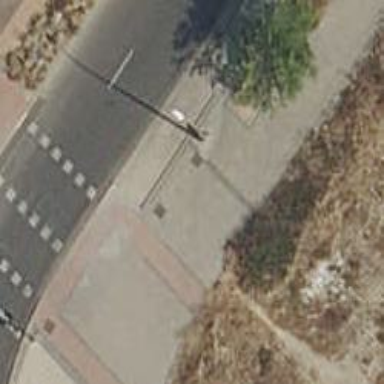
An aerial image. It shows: Bus stop with shelter. It is platform for public transport.